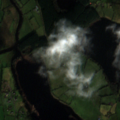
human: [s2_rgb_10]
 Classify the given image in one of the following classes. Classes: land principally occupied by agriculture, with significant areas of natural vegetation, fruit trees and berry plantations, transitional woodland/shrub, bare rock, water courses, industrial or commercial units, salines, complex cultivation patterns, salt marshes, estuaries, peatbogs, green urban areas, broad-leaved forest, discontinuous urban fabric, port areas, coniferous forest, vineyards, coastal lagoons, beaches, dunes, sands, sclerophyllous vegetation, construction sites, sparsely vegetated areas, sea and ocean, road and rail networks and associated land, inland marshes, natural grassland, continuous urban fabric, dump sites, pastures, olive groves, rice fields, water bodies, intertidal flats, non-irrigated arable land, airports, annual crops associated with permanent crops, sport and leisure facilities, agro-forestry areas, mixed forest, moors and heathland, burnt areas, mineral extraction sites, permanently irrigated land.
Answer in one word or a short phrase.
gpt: pastures, land principally occupied by agriculture, with significant areas of natural vegetation, transitional woodland/shrub, water bodies